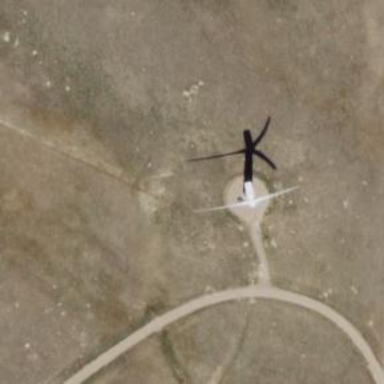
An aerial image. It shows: Wind power generator utilizing wind turbines.